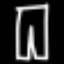
Label: pants